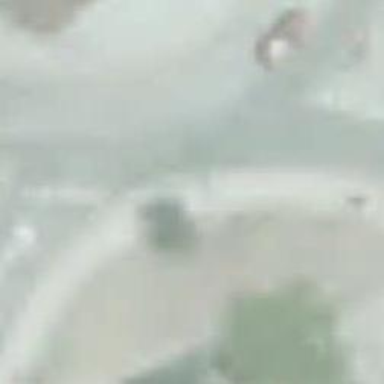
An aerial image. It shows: Secondary road around roundabout.